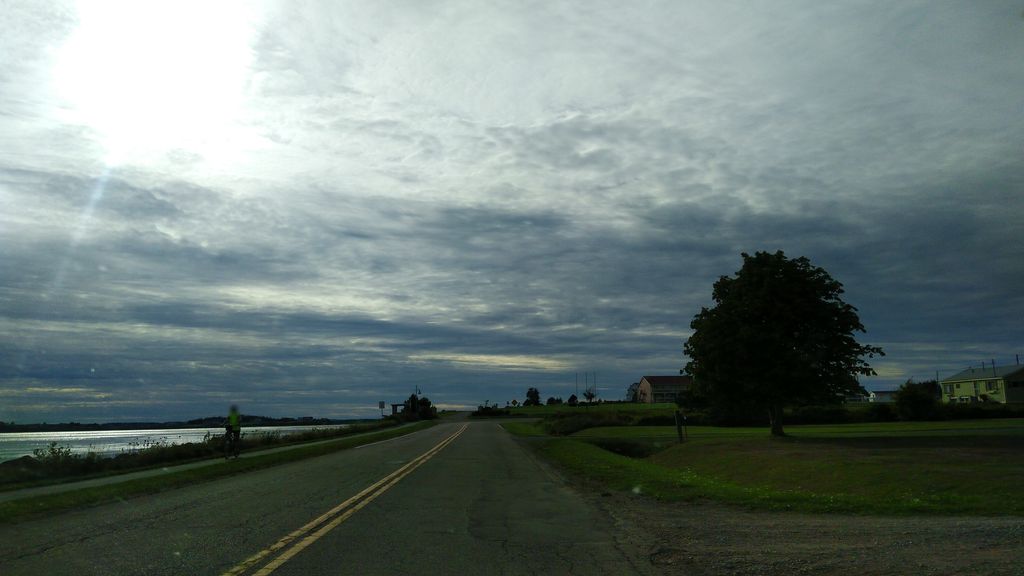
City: charlottetown